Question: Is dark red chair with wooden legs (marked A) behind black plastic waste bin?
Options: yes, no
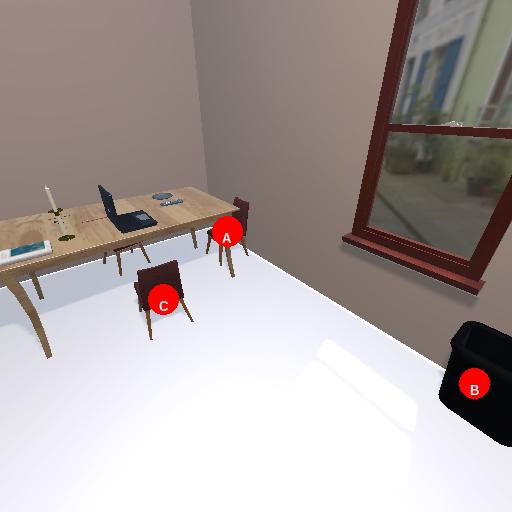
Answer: yes